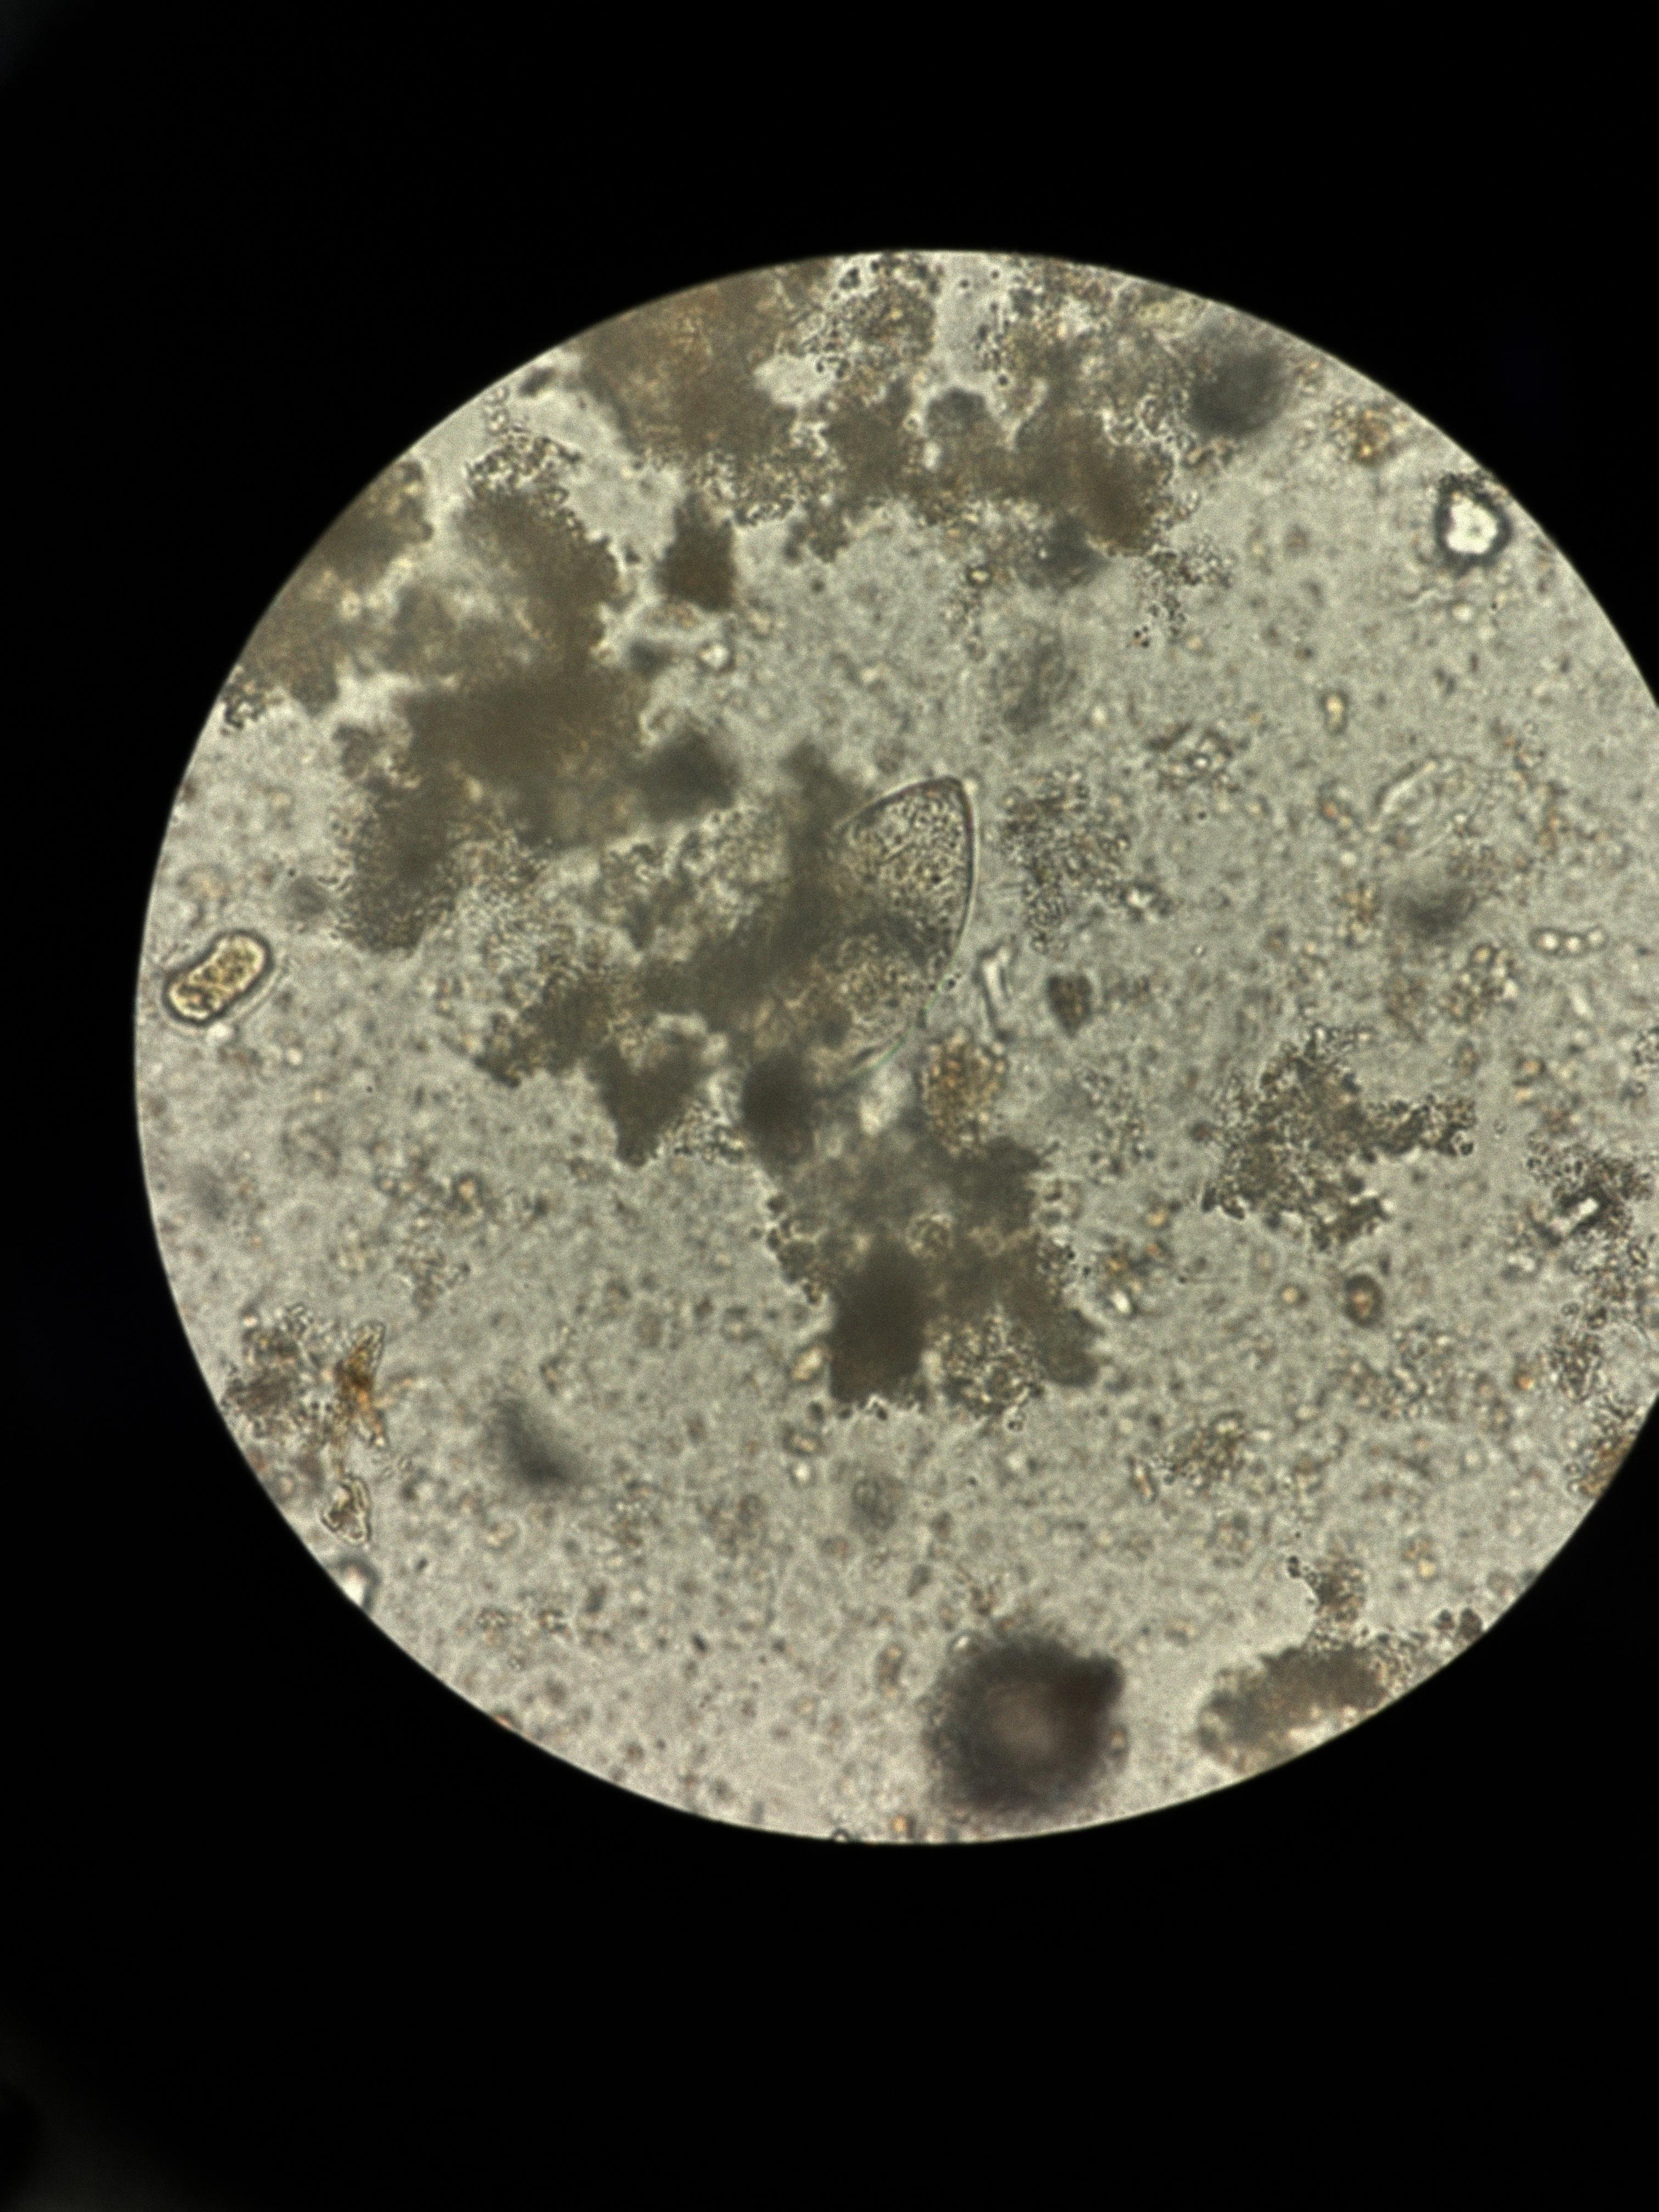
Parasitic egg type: Fasciolopsis buski